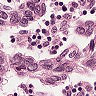
Metastatic tissue present: yes